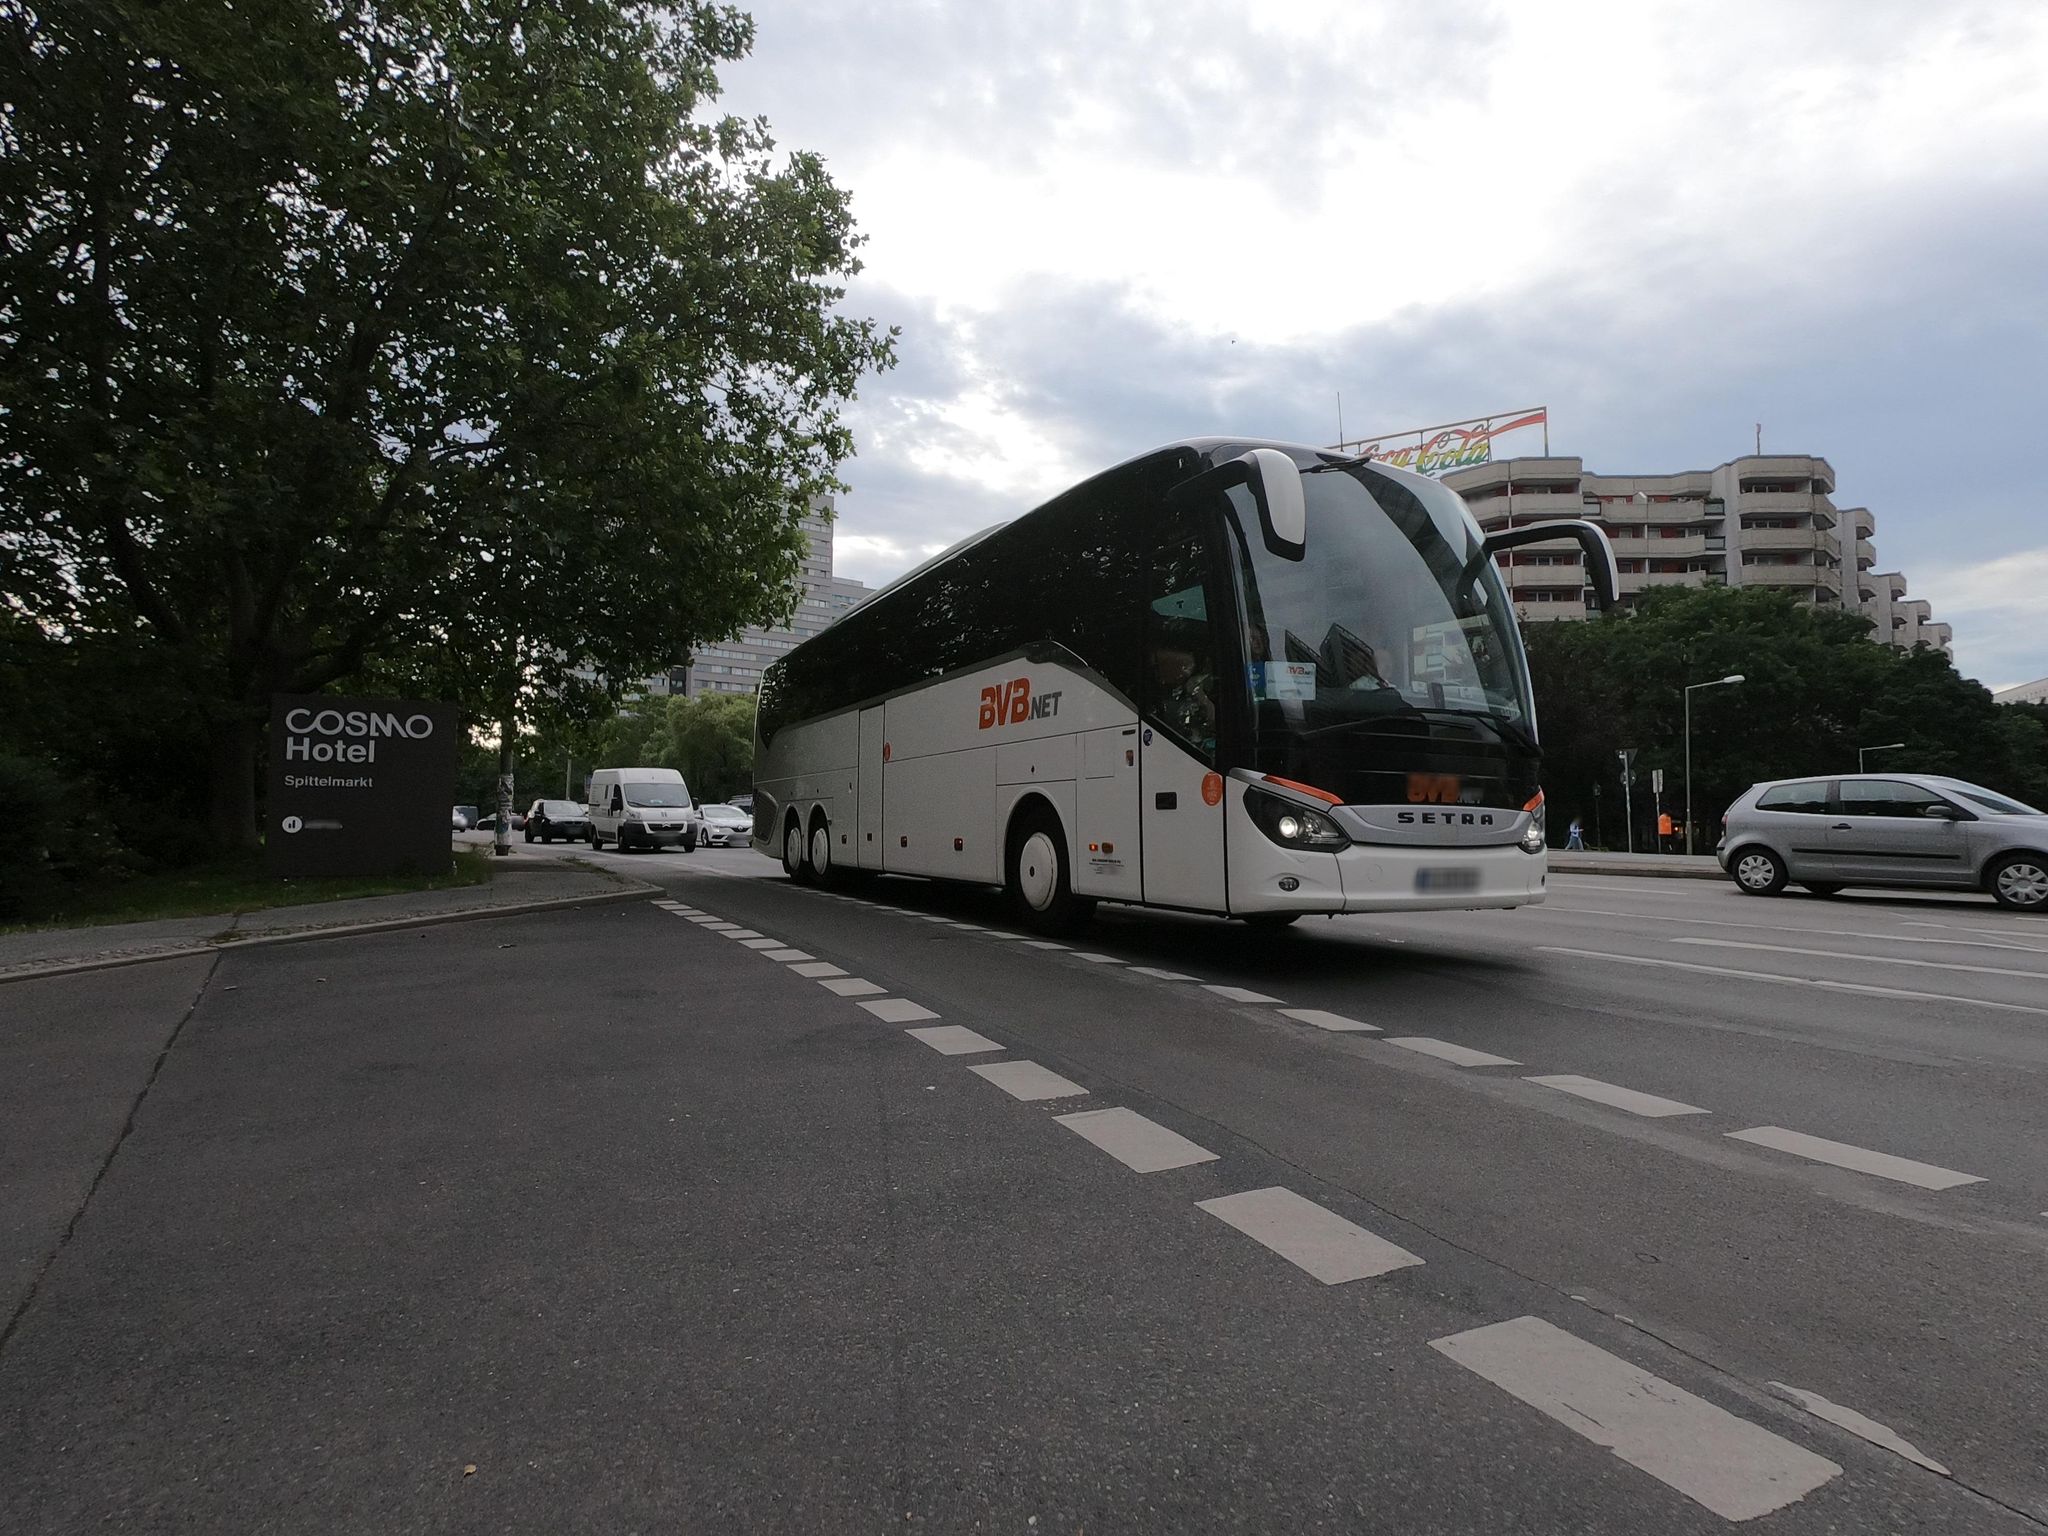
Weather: cloudy
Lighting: day
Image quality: good
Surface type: cycling surface
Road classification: cycleway, service
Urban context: urban centre
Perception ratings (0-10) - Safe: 1.66, Lively: 4.96, Beautiful: 5.3, Boring: 8.26, Depressing: 9.2, Wealthy: 2.22